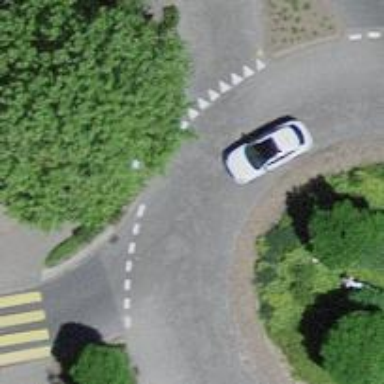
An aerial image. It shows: Secondary road with asphalt surface leading to roundabout.